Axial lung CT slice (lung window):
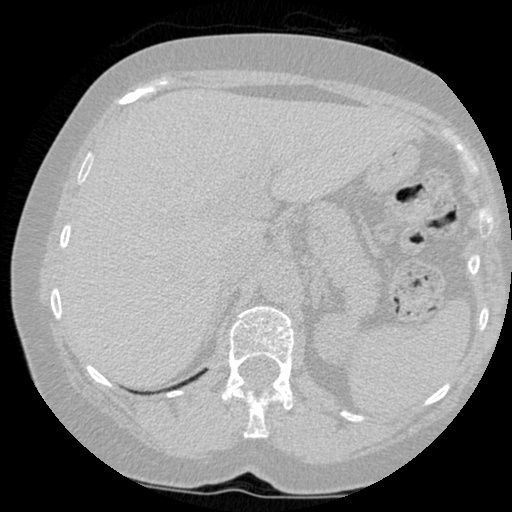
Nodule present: no